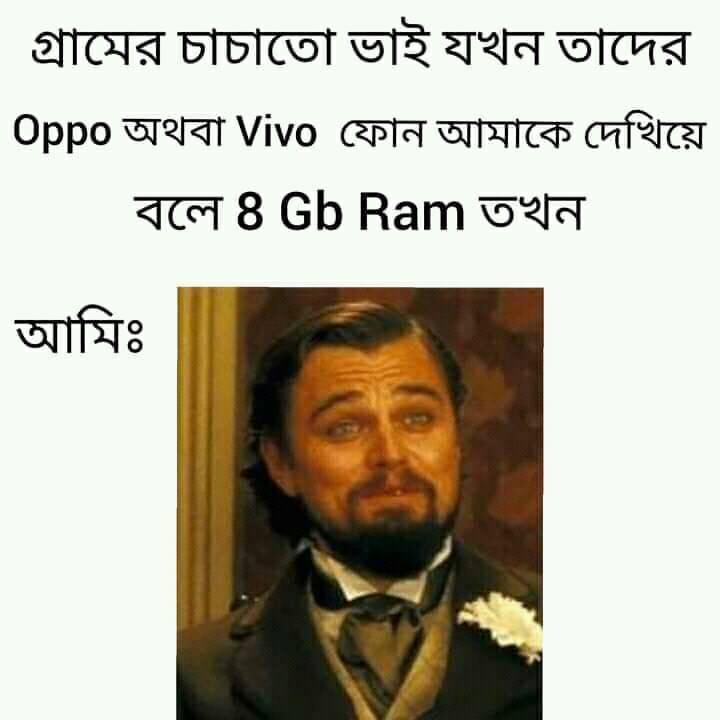
Caption: গ্রামের চাচাতো ভাই যখন তাদের Oppo অথবা Vivo ফোন আমাকে দেখিয়ে বলে 8 Gb Ram তখন      আমিঃ
Label: non-hate